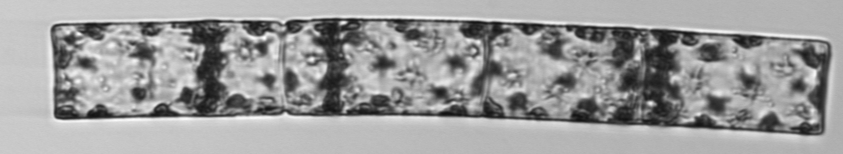
Label: Guinardia_flaccida